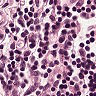
Metastatic tissue present: no